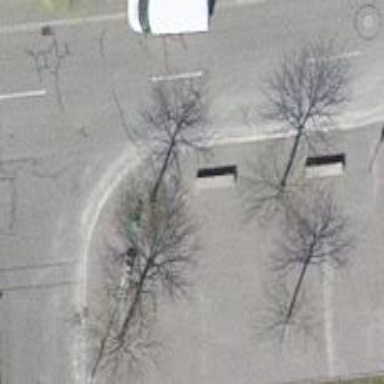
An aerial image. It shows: Bench.